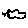
Label: cloud